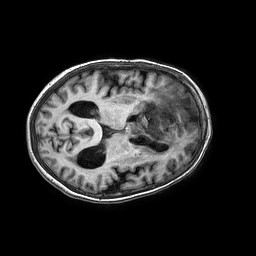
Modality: T1w
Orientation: axial
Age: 54
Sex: female
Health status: ill
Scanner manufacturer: philips
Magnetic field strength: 3 T
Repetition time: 0.006688 s
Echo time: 0.003013 s